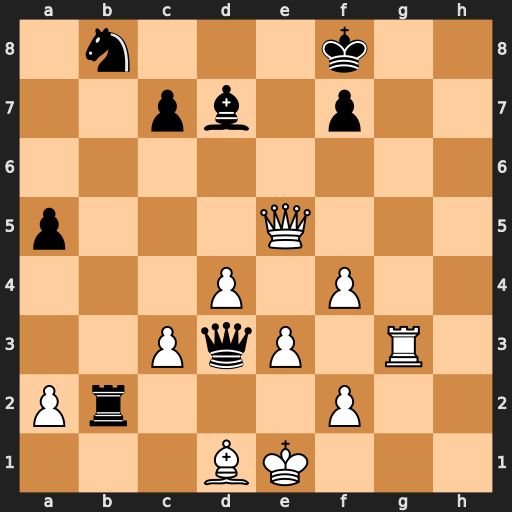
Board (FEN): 1n3k2/2pb1p2/8/p3Q3/3P1P2/2PqP1R1/Pr3P2/3BK3
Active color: w
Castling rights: -
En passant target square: -
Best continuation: Qc5+ Ke8 Rg8#